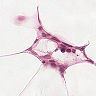
Metastatic tissue present: no